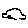
Label: car